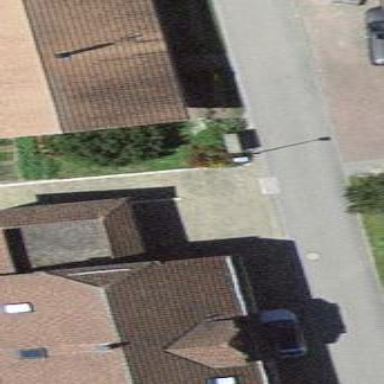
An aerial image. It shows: Residential building.